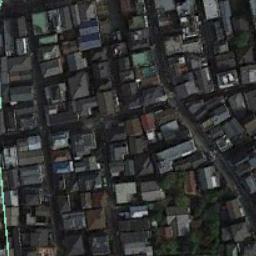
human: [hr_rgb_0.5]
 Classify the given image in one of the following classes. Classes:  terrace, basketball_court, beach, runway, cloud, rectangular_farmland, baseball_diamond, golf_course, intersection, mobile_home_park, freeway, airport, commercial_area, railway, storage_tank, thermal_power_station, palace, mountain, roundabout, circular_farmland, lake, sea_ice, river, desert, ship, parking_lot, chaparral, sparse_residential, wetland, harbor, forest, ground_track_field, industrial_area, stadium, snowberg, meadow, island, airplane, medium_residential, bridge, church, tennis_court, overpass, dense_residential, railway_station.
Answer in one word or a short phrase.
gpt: dense_residential